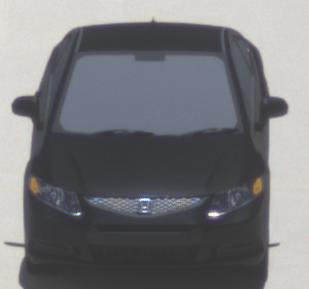
Make: Honda
Model: Civic Limousine 1.8
Detailed model: Civic (IX) Limousine
Model produced from: 2014/05
Model produced until: 2017/06
Doors: 4
Color: black
Road condition: dry road
Daytime: midday
Contrast: high contrast